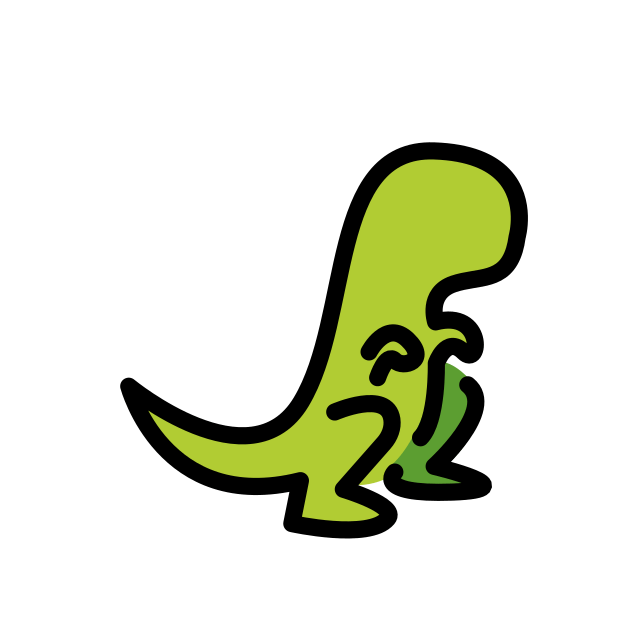
Emoji: 🦖
Name: t-rex
Unicode: 0x1f996